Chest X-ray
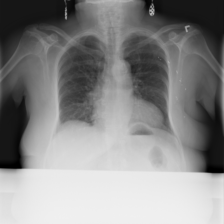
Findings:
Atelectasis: negative
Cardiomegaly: negative
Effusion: negative
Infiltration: negative
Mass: negative
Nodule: negative
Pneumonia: negative
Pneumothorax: negative
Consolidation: negative
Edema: negative
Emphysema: negative
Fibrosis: negative
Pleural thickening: negative
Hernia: negative